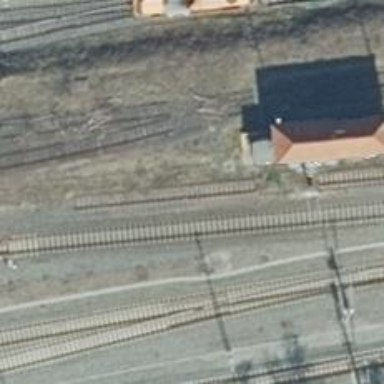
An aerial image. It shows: Unused railway yard.